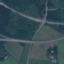
Label: Highway